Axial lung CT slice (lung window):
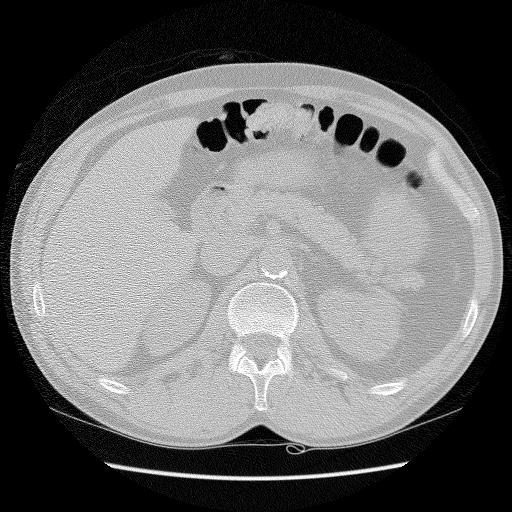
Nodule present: no